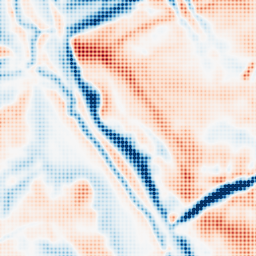
Category: multiscale
Decomposition family: dog
Decomposition parameters: sigma_low: 2
sigma_high: 10
Upsampling method: sinc_blackman
Upsampling parameters: scale: 4
kernel_size: 4
Upsampling scale: 4